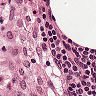
Metastatic tissue present: no